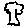
Label: tree